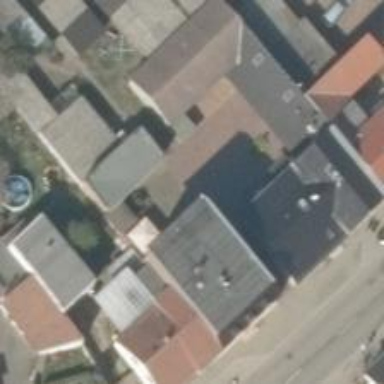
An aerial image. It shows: Residential building with flat roof.